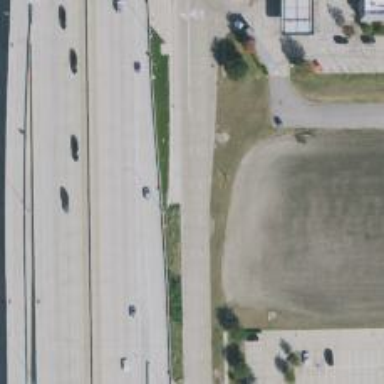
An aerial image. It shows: Secondary road with frontage road.